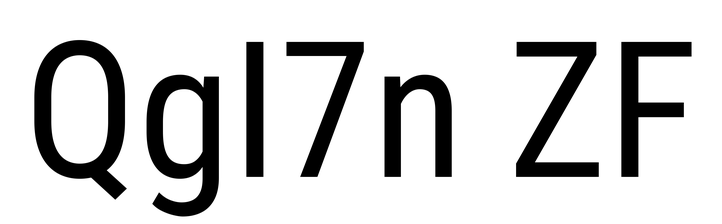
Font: Roboto_Condensed_Regular